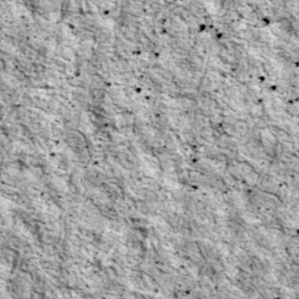
Label: non_frost